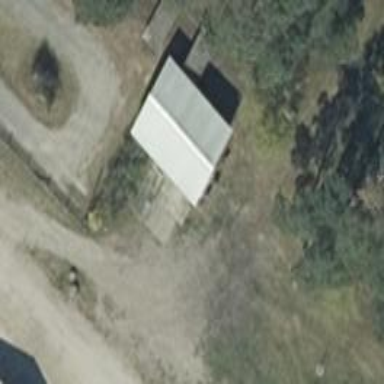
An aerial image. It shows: Grey flat-roofed farm auxiliary building.